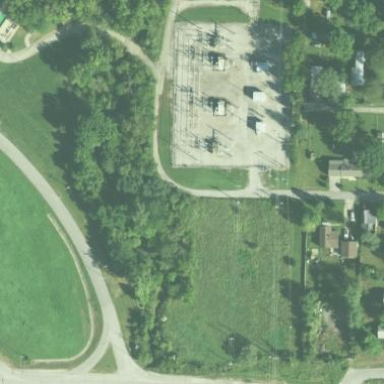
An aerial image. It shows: Distribution level power substation enclosed by fence.